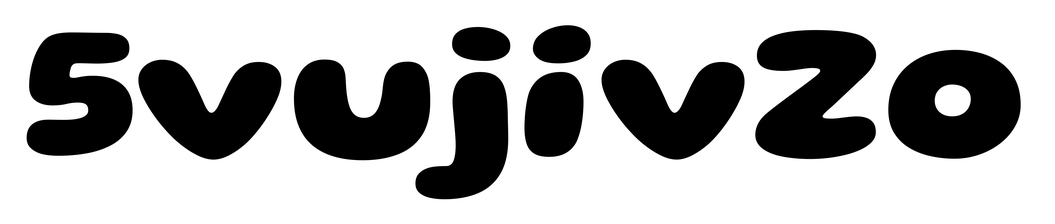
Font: Gluten_ExtraBold